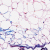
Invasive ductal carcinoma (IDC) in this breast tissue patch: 0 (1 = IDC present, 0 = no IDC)